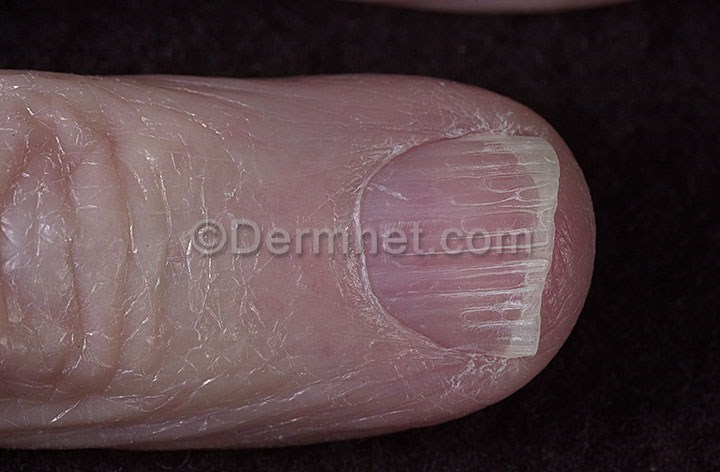
Disease: Nail Fungus and other Nail Disease